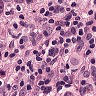
Metastatic tissue present: yes